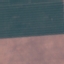
Land use / land cover: AnnualCrop